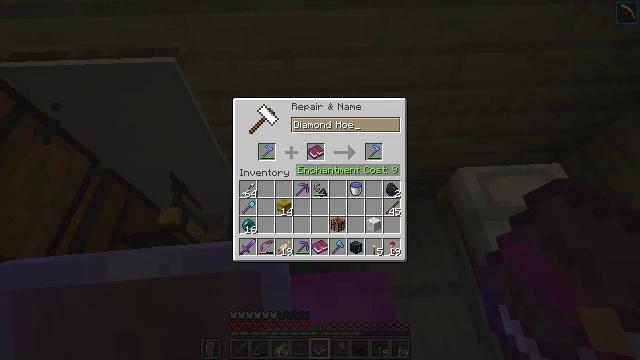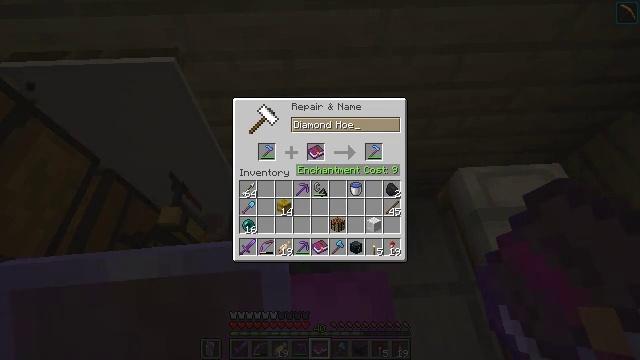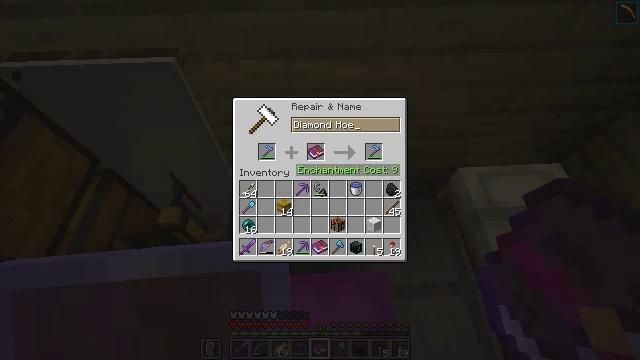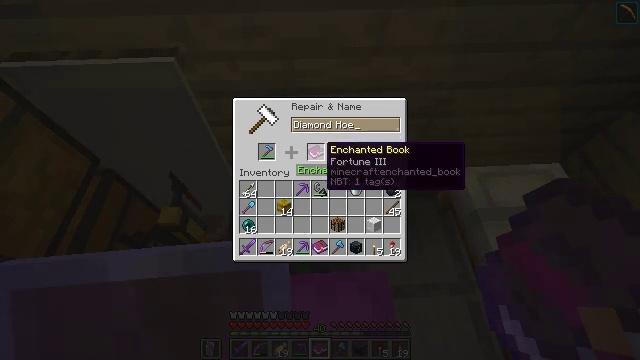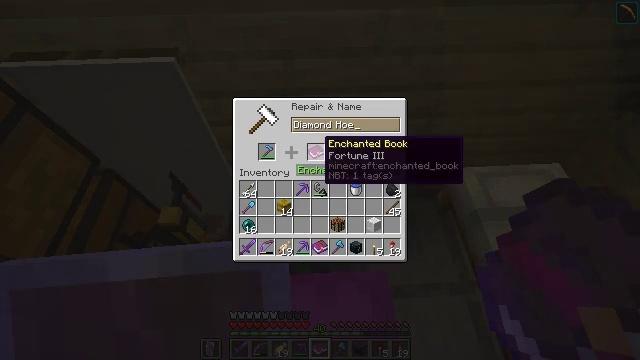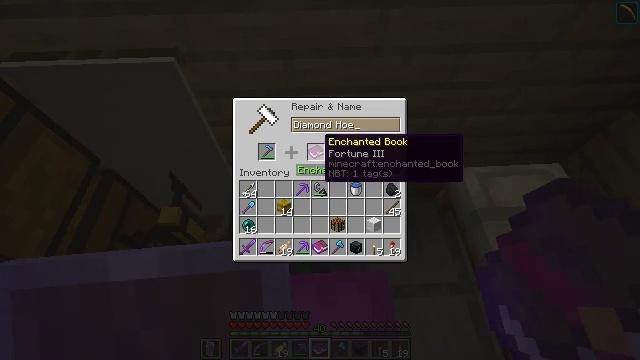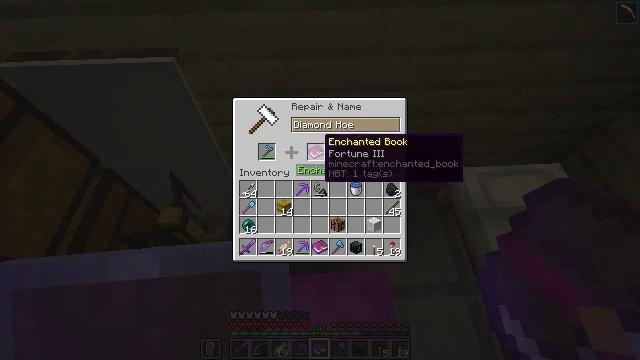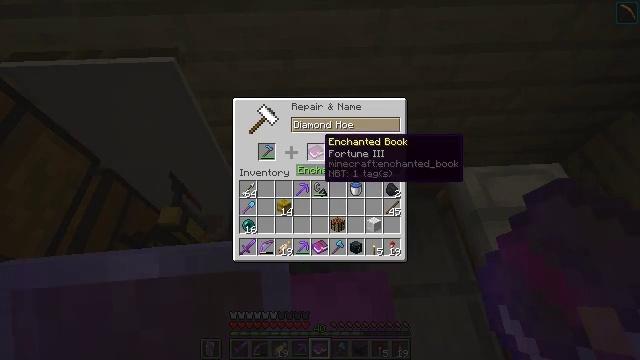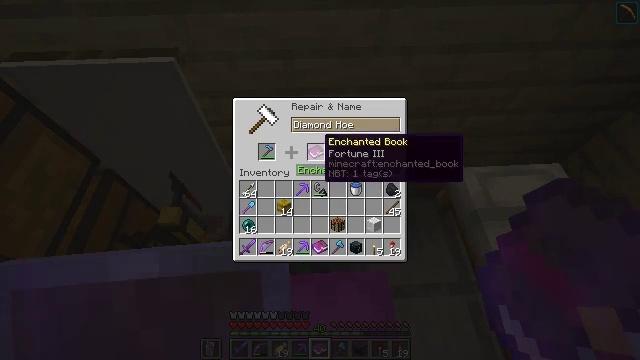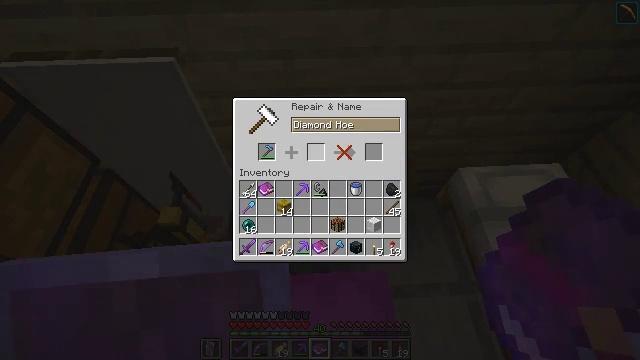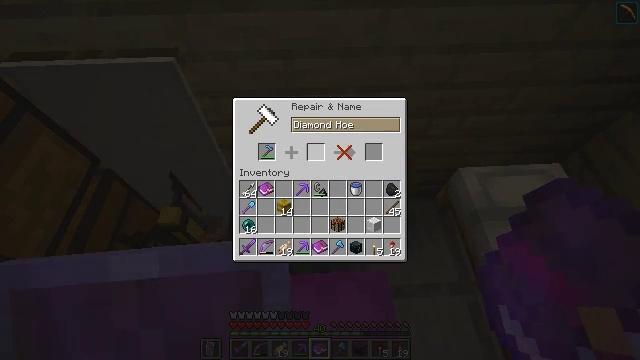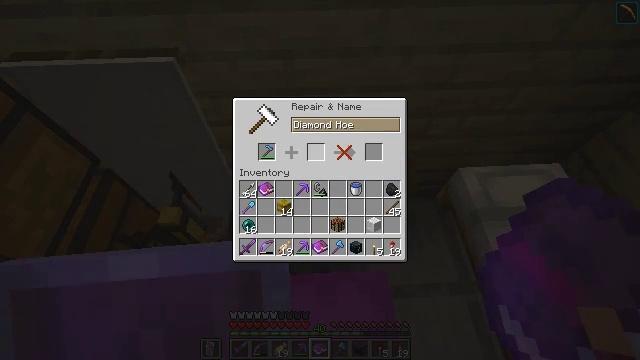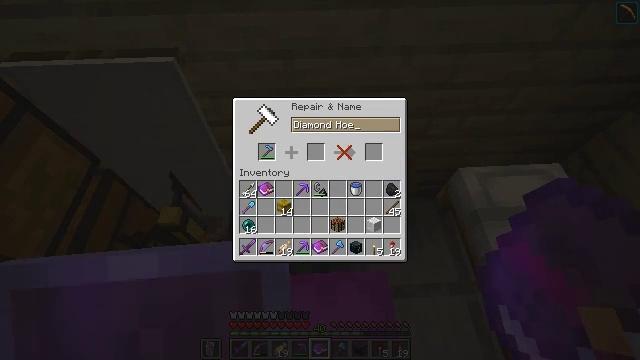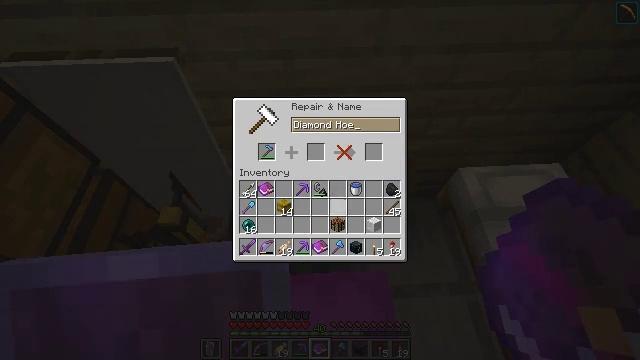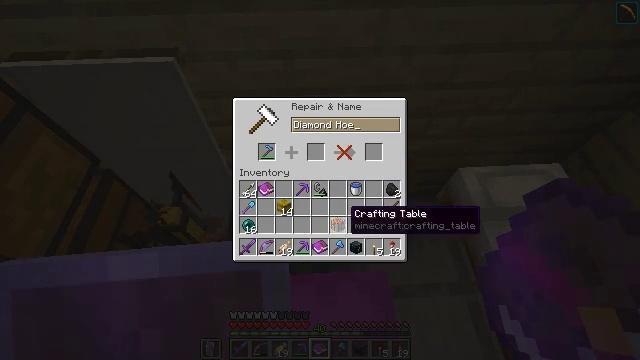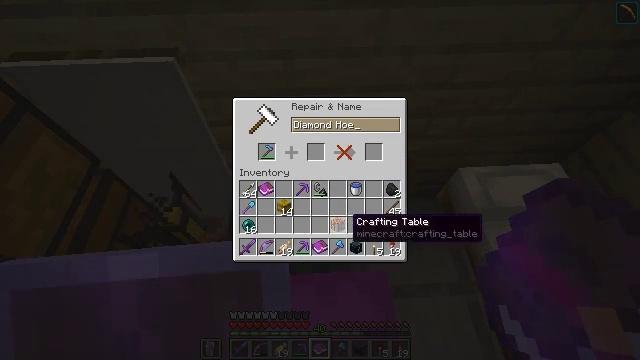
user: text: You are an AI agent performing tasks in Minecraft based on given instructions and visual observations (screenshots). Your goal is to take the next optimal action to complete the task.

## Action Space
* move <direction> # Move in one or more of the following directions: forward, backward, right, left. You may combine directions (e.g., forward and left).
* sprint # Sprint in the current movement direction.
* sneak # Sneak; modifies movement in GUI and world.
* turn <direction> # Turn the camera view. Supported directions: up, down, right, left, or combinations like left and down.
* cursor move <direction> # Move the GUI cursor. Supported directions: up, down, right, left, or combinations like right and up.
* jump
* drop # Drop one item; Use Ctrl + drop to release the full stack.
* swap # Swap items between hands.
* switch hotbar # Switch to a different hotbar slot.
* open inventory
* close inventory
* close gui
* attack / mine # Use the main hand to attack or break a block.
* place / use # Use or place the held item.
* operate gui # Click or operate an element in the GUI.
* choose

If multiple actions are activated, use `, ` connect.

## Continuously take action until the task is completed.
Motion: motion action
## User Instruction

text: Gather jungle leaves from the tree.
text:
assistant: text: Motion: sneak
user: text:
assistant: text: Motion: sneak
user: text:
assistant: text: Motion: sneak
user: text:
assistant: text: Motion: sneak
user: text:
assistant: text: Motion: sneak
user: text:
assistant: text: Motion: sneak
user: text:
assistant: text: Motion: sneak
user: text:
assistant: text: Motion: sneak
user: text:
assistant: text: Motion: sneak, operate gui
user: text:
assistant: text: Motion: sneak, operate gui
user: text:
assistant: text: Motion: sneak, cursor move down, operate gui
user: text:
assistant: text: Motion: sneak, cursor move right and down
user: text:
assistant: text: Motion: sneak, cursor move right and down
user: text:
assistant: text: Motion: sneak, cursor move down
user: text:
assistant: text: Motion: sneak, cursor move down
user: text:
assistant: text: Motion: sneak
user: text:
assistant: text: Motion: sneak
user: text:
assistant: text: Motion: sneak
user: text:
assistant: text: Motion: sneak
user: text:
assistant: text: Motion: sneak, cursor move left
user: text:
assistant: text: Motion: sneak, cursor move left
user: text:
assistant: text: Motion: sneak, cursor move left
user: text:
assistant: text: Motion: sneak
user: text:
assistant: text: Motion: sneak
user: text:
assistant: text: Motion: sneak
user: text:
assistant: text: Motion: sneak, operate gui
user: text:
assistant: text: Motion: sneak, operate gui
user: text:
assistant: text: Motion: sneak, operate gui
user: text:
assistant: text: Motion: sneak
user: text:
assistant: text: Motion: sneak